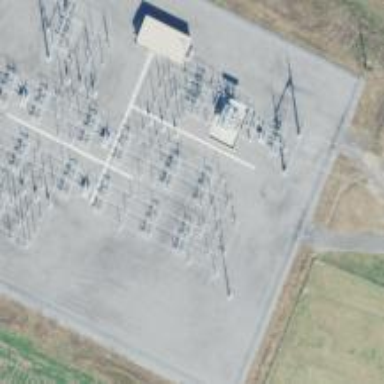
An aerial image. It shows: Switch used for power control.